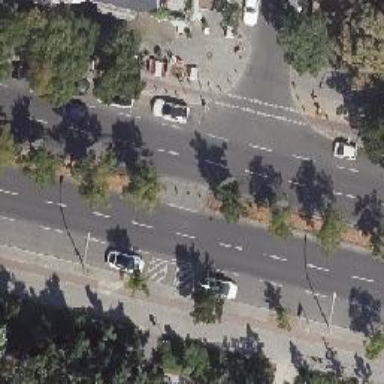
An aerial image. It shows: Residential road with asphalt surface and separate sidewalks. There are parallel on-street parking lanes on both sides.